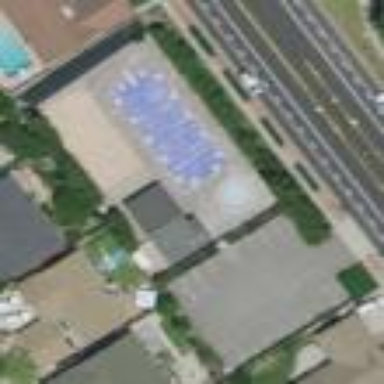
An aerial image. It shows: Sports centre focused on swimming activities.